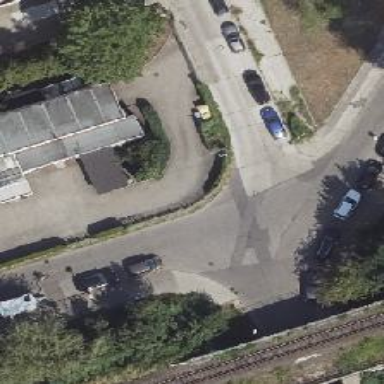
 there is parallel on-street parking lane. The sidewalk on the right side has concrete surface."